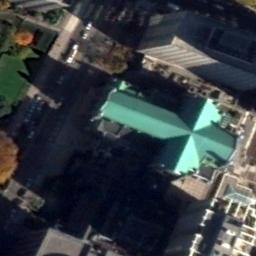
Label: church